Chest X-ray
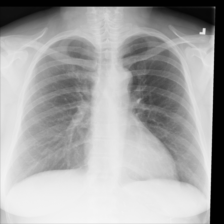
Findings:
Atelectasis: negative
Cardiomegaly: negative
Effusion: negative
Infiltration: negative
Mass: negative
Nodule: negative
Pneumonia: negative
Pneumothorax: negative
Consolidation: negative
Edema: negative
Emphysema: negative
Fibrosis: negative
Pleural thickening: negative
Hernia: negative